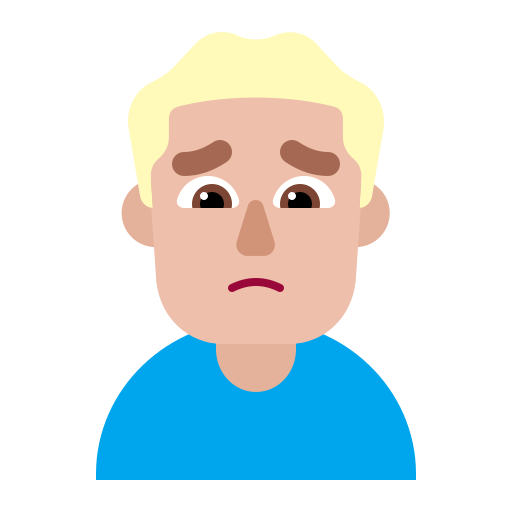
man frowning flat  light